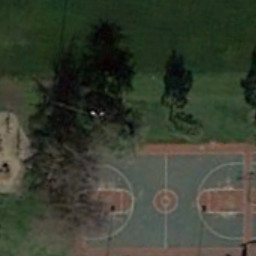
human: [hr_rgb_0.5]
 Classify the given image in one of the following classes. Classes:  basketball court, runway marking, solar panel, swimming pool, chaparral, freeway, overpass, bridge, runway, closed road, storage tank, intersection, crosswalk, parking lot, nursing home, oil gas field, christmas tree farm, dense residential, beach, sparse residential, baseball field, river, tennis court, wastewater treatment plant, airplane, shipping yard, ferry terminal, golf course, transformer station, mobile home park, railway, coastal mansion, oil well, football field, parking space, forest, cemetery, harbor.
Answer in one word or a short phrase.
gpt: basketball court